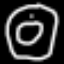
Label: donut